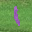
Label: 1